Interaction volume radius: 5 \u00c5
Interaction volume height: 35 \u00c5
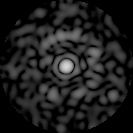
Disorder parameter: 0.8502